Question: I am using the LDAP connection class, working from <URL>.
I have instantiated the class using the string constructor like so:
'''
LdapConnection ld = new LdapConnection("LDAP://8.8.8.8:8888");
'''
I now want to set my credentials so I am trying to do the following:
'''
ld.Credential.UserName = "Foo";
'''
But I get the following error:
> The property or indexer 'System.DirectoryServices.Protocols.DirectoryConnection.Credential' cannot be used in this context because it lacks the get accessor.
However, when typing this, intellisense shows the following:

This description suggests that UserName should indeed have a Get Accessor, what am I missing?
Thanks
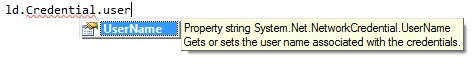
Answer: The <URL> doesn't have a 'get' accessor, so you can't retrieve its current value and set the 'UserName' property on the returned NetworkCredential instance. You can only assign to the LdapConnection.Credential Property:
'''
ld.Credential = new NetworkCredential(userName, password);
'''
or
'''
var credential = new NetworkCredential();
credential.UserName = userName;
credential.Password = password;
ld.Credential = credential;
'''
or
'''
ld.Credential = new NetworkCredential
{
UserName = userName,
Password = password,
};
'''